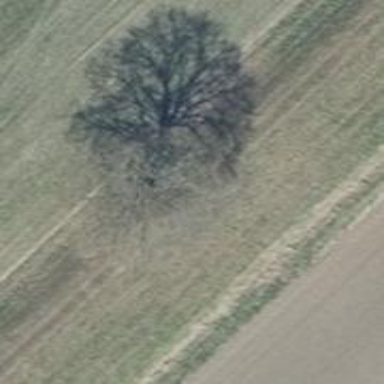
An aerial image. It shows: Deciduous tree with broadleaved leaves.